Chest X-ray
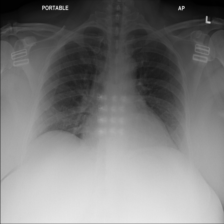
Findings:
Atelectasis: negative
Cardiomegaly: negative
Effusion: negative
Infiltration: negative
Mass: negative
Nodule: negative
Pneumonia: negative
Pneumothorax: negative
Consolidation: negative
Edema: negative
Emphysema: negative
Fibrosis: negative
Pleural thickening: negative
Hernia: negative